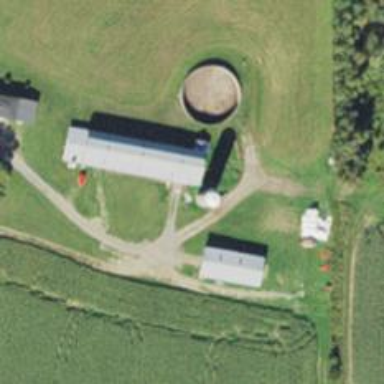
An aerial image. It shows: Silo.